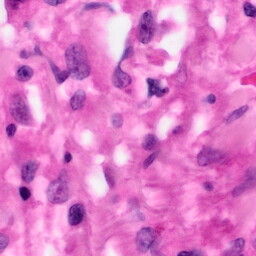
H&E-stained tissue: Pancreatic